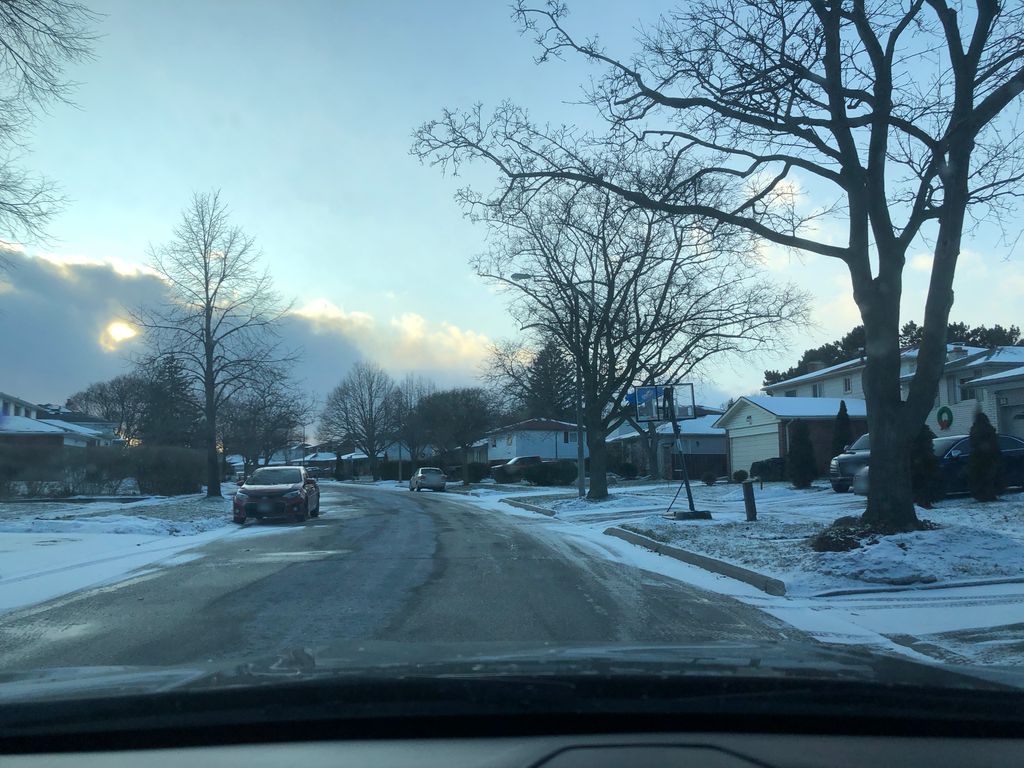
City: toronto